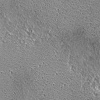
Atmospheric dust classification: not_dusty